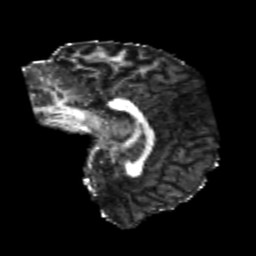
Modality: FA
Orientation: sagittal
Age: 21
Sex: male
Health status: healthy
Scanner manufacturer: philips
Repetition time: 7.388 s
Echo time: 0.08599 s